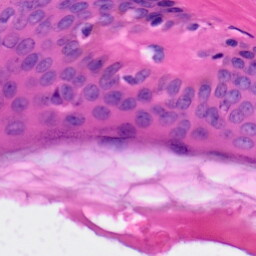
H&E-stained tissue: Skin